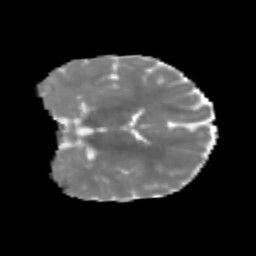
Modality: MD
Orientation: coronal
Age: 8
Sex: male
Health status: healthy